Field crop: maize
Growth stage: 2
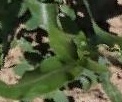
Species: maize